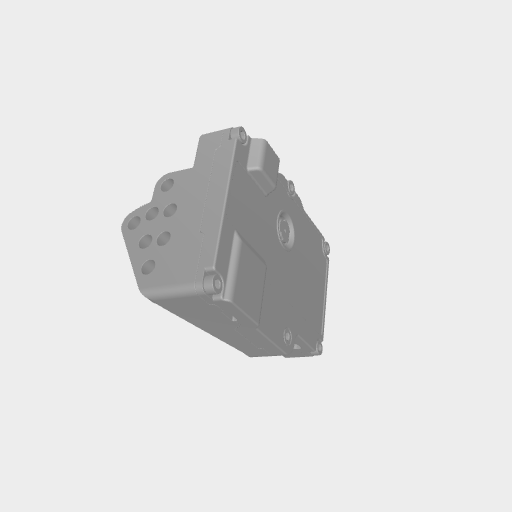
Part: HuskyLens